Question: I am working on a raspberry pi project that I have picked up from a previous groups work.
It seems that the program used to control the raspberry pi has been compiled and we can run it fine, however there is no original source code (C++) or any project files for Qt as far as I can see, below is a copy of the folder, is there any way to get at the source code using Qt or something else?
We want to be able to make changes to the program.
There is no documentation on the build of the software, only indication on how to run it which we can do fine, I am trying to track down the authors but to no luck.
What can I try? I tried opening the files here with <URL>.
All of the object files and the turbo_gui file just contain one line: ELF SOH SOH SOH

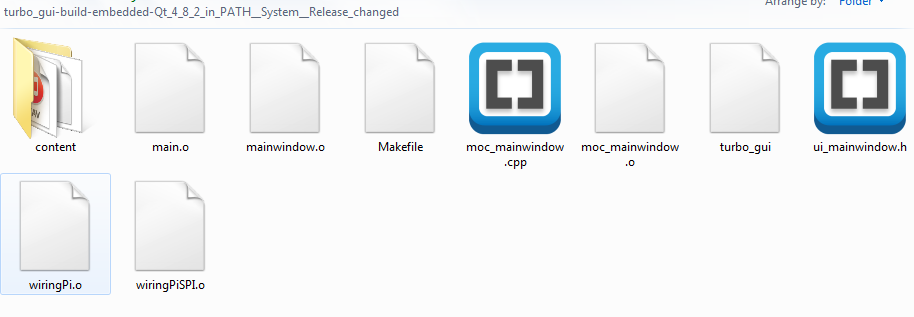
Answer: On the image you posted, the directory is a Qt build directory, not a source directory.
The folder you showed contains some source files automatically generated by Qt, some compiled .o files and a linked binary, but not the original source code.
If the authors didn't publish the original C++ source code, there is no way to get the exact source code back. You should ask the authors to send you a copy of the source code.
If there is no way to get the source code, the best you can do is use a disassembler or decompiler (such as Hex-Ray's plugin for IDA) to get an idea of how the code works, then reimplement it yourself.